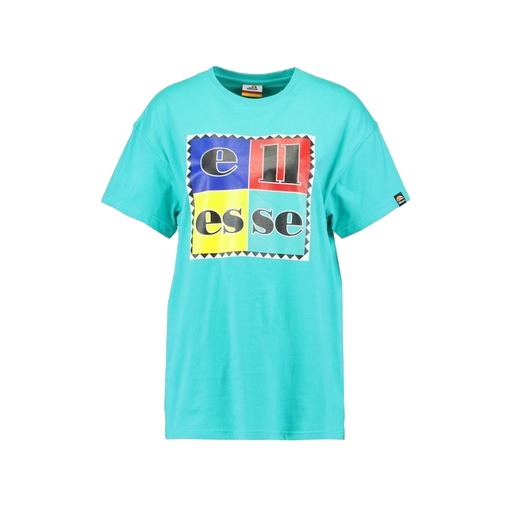
turquoise blue t-shirt, graphic t-shirt, blue graphic t-shirt, white background